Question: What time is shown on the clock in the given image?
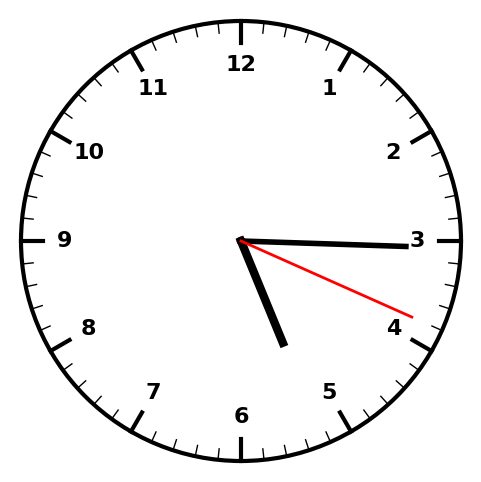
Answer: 05:15:19